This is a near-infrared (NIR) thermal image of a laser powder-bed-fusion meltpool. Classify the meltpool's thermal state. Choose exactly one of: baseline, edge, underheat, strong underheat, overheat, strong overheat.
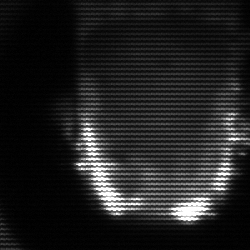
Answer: baseline